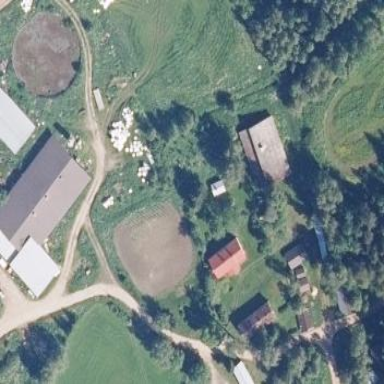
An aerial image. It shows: Farmyard area.